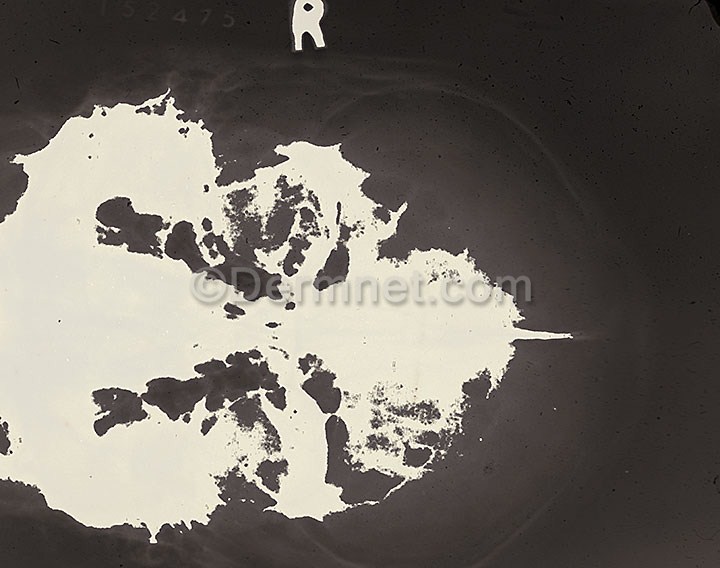
Disease: Actinic Keratosis Basal Cell Carcinoma and other Malignant Lesions